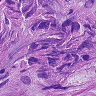
Metastatic tissue present: yes